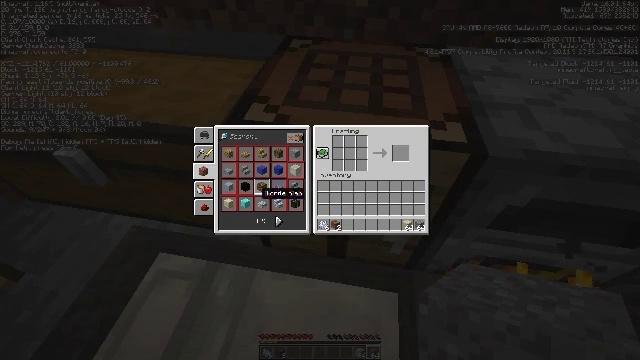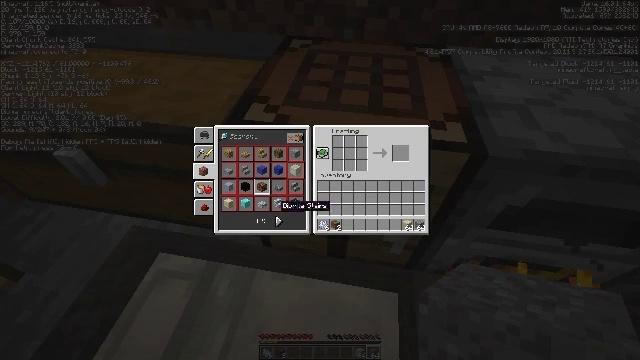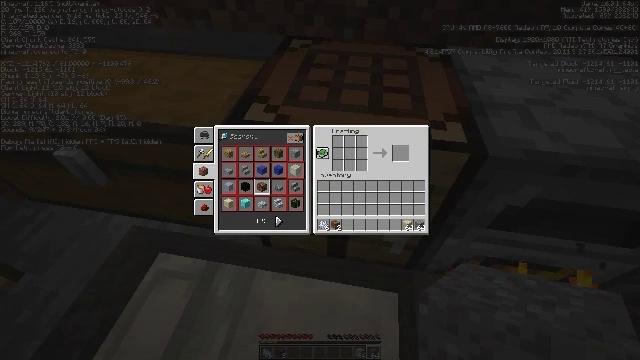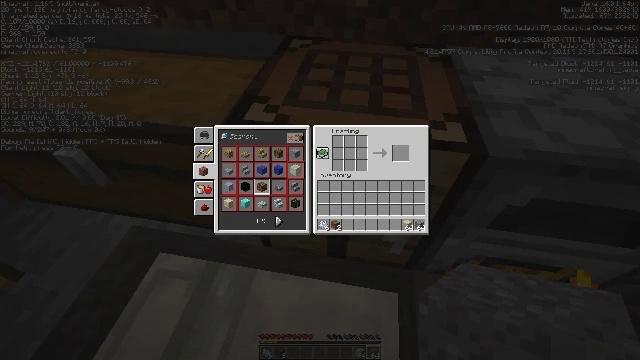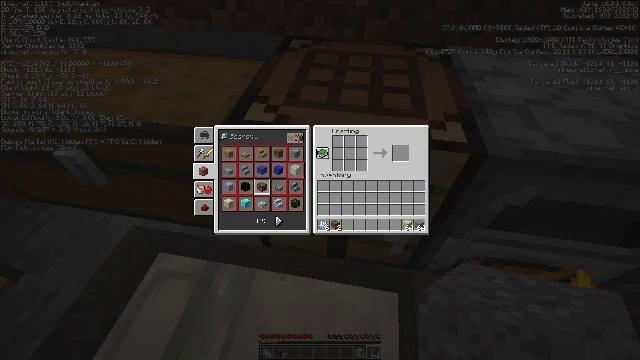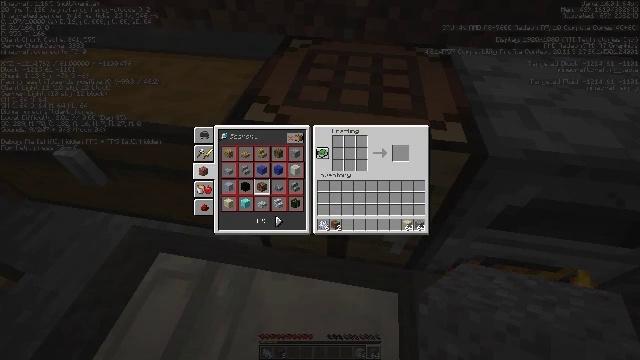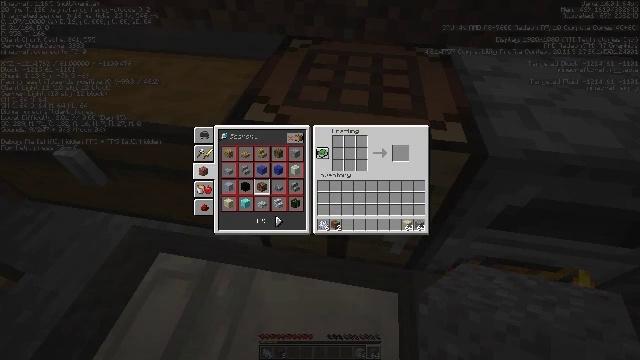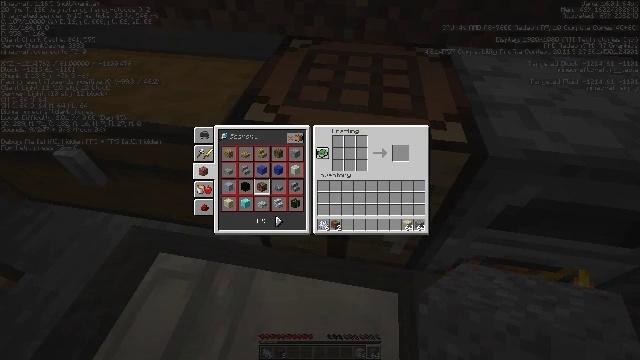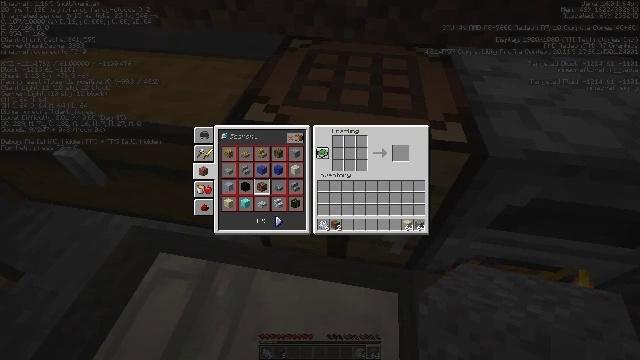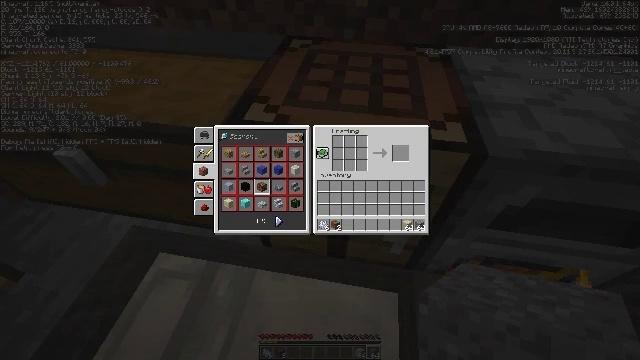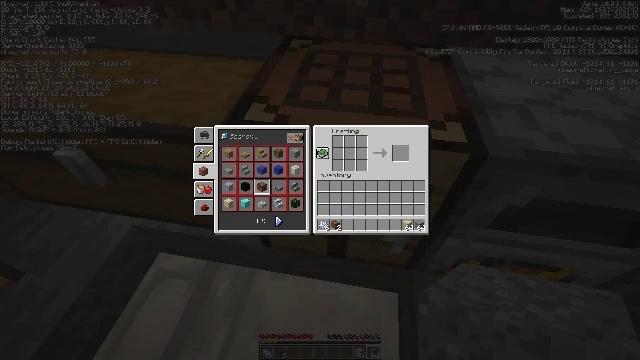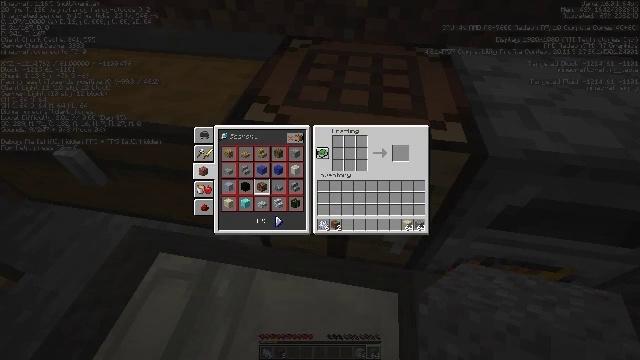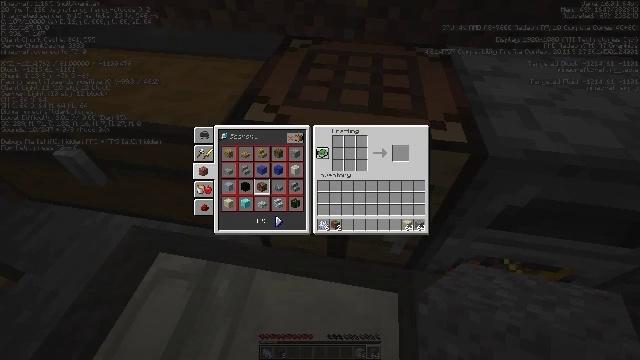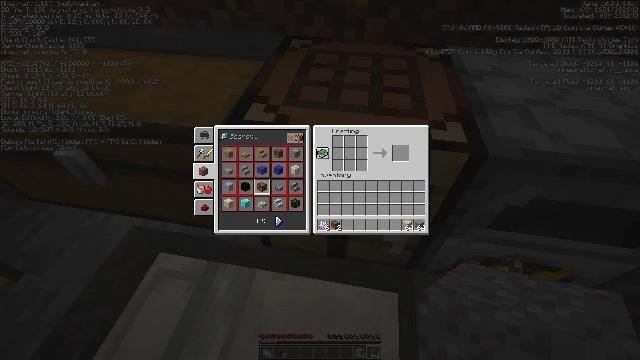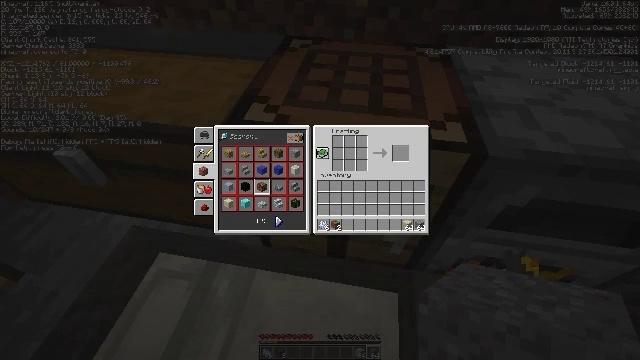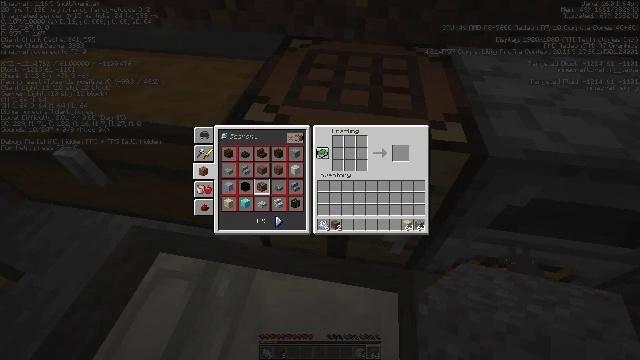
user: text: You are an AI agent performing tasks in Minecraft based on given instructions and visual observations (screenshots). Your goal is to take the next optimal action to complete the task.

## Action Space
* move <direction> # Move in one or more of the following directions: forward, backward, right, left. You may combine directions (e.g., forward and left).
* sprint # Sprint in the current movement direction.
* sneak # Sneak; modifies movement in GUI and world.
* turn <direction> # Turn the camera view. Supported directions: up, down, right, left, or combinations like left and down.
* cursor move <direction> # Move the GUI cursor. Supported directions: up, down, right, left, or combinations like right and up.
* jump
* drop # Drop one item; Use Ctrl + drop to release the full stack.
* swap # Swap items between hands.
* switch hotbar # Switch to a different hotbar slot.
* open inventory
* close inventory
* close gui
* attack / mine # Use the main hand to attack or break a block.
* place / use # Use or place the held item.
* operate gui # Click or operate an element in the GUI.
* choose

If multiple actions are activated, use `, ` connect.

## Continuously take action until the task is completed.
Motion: motion action
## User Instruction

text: Create white dye with crafting materials.
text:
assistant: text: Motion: turn right and down
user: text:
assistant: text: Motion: turn right and down
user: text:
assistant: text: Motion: no_op
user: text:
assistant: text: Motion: no_op
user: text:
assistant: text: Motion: no_op
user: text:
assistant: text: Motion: no_op
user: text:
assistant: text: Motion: no_op
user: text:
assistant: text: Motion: no_op
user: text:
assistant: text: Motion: no_op
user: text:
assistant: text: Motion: no_op
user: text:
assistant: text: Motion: no_op
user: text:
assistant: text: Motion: no_op
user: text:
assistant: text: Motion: no_op
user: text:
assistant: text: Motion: no_op
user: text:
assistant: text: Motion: no_op
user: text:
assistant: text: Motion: turn right and up
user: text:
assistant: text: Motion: turn right and up
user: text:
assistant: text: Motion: no_op
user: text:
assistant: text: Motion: no_op
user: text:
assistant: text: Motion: no_op
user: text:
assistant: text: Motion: turn left
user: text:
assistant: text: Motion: turn left
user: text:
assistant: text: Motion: turn left
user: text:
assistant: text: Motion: turn left and down
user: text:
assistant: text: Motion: turn down
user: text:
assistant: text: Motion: turn down
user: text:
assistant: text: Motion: no_op
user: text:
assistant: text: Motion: no_op
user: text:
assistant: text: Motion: no_op
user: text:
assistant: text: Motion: no_op